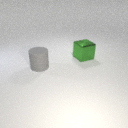
large gray rubber cylinder to the left of large green metal cube